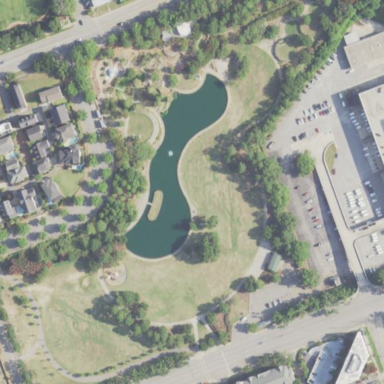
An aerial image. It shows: Park.